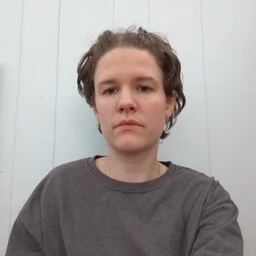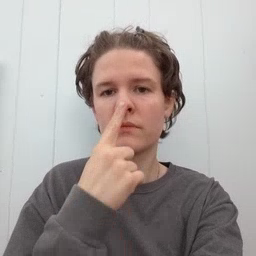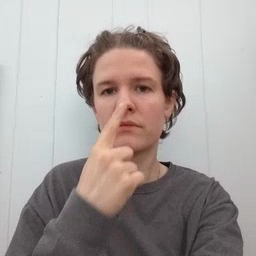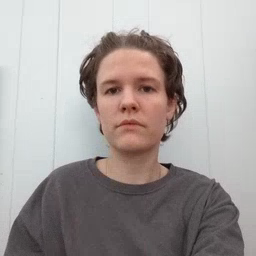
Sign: nose